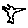
Label: bird